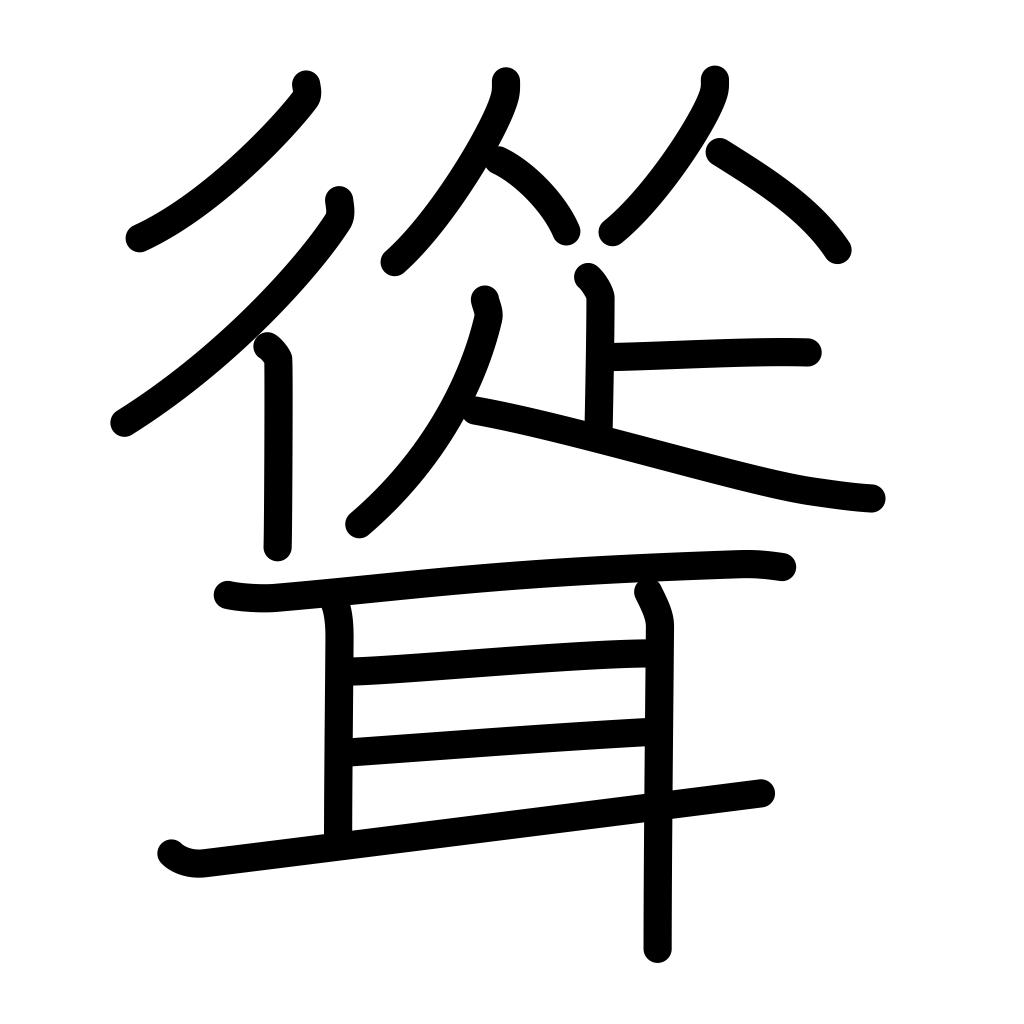
Meaning: rise, tower